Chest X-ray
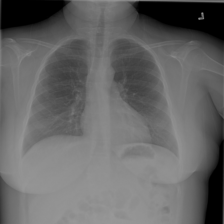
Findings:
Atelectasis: negative
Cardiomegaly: negative
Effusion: negative
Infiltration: negative
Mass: negative
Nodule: negative
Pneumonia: negative
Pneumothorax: negative
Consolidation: negative
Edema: negative
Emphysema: negative
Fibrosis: negative
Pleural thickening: negative
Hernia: negative